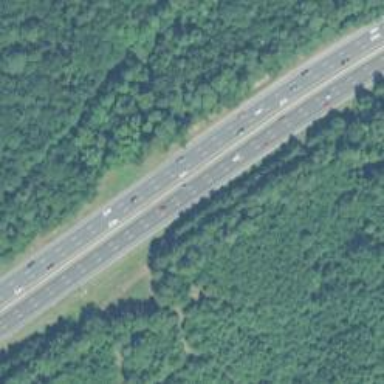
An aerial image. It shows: Motorway.